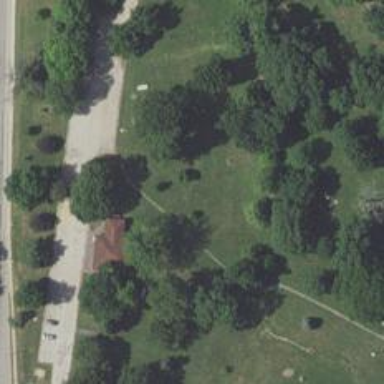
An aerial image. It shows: Disc golf hole.